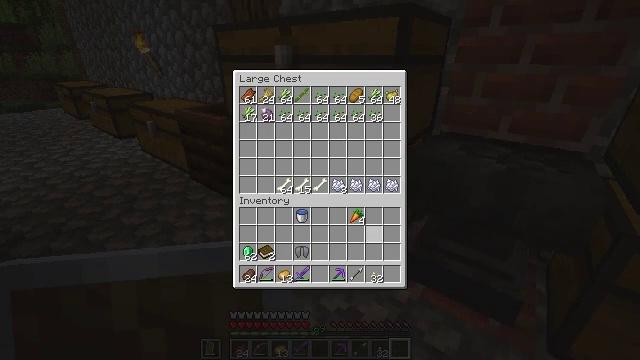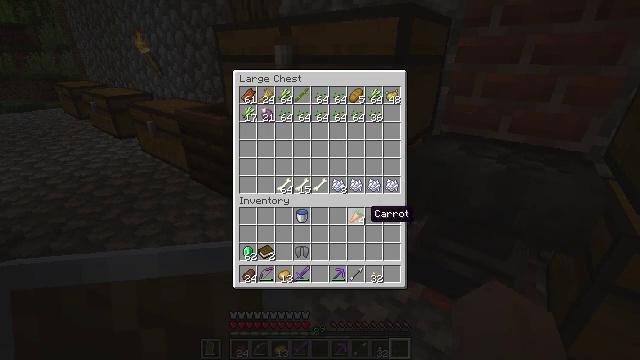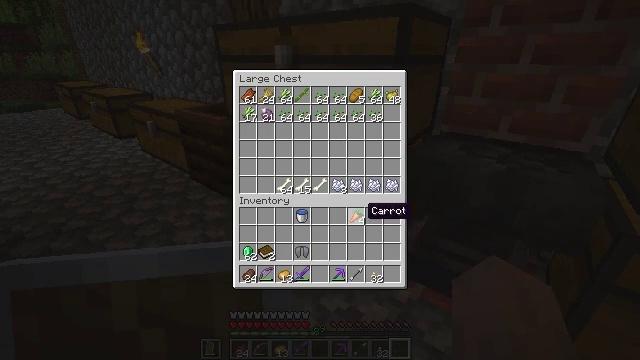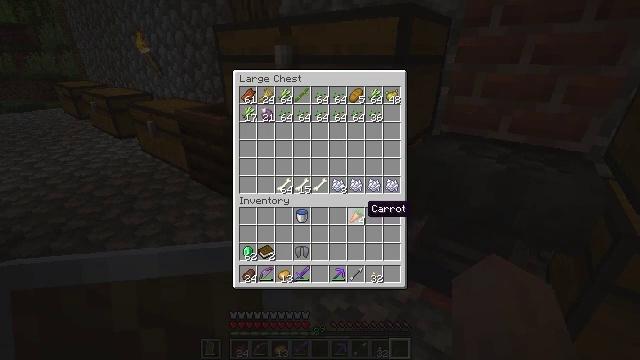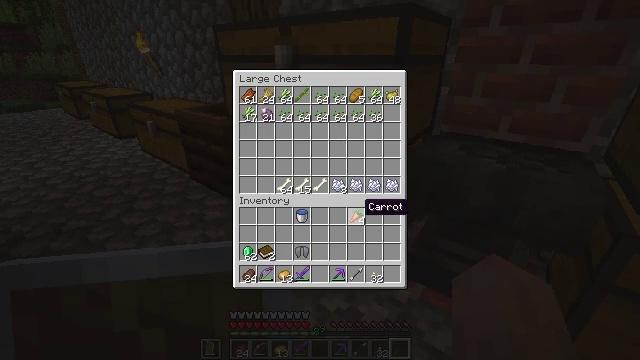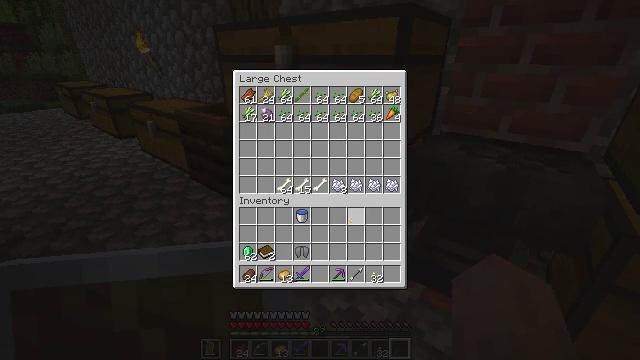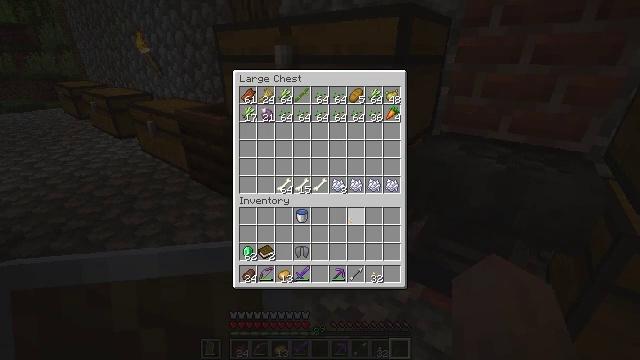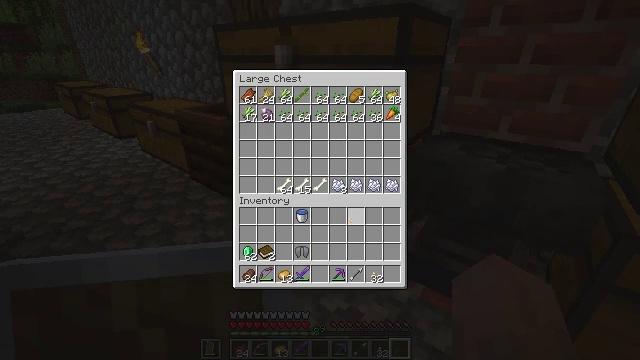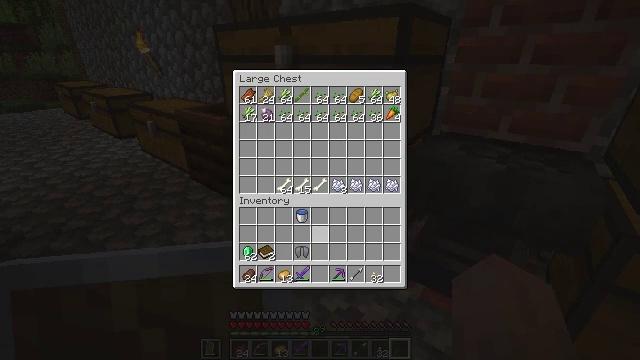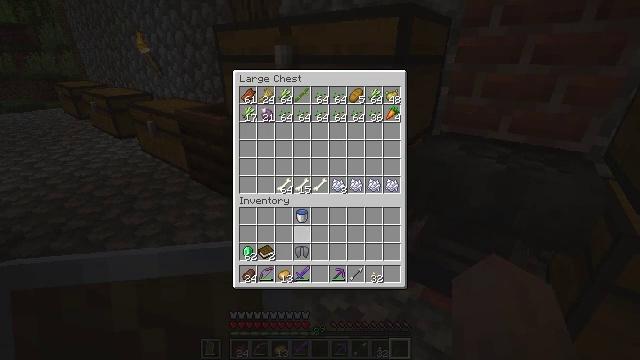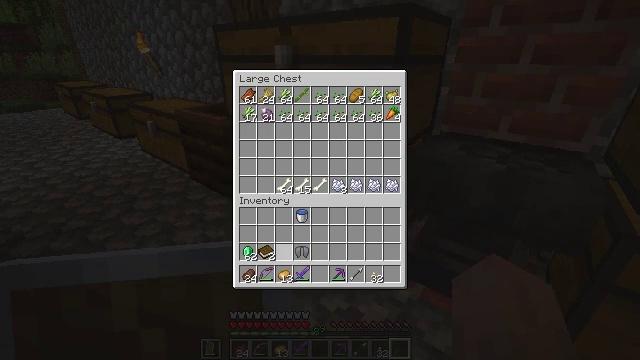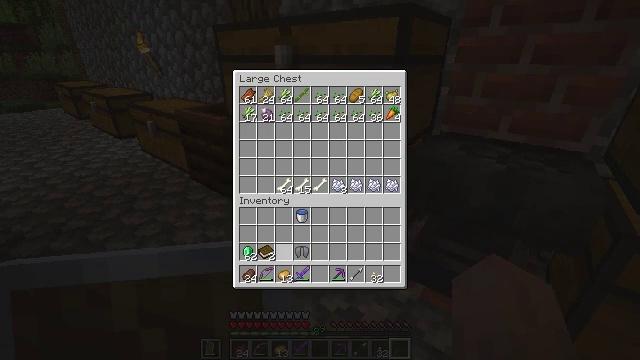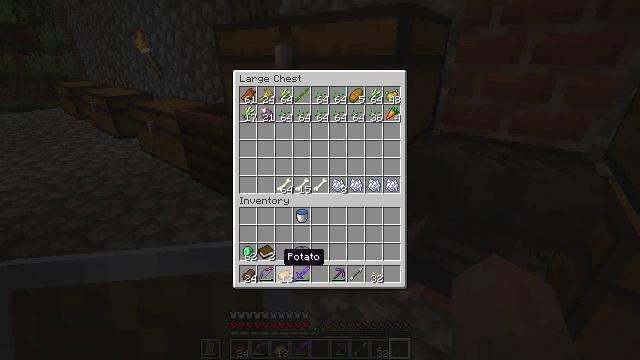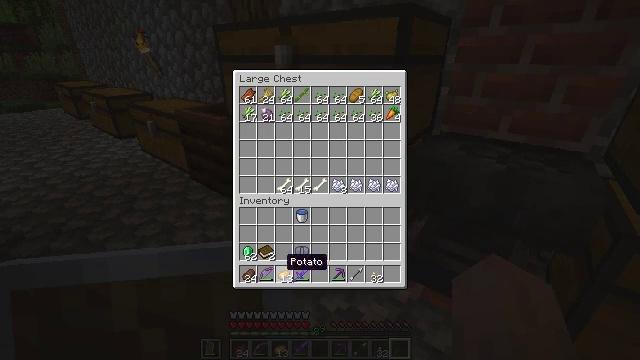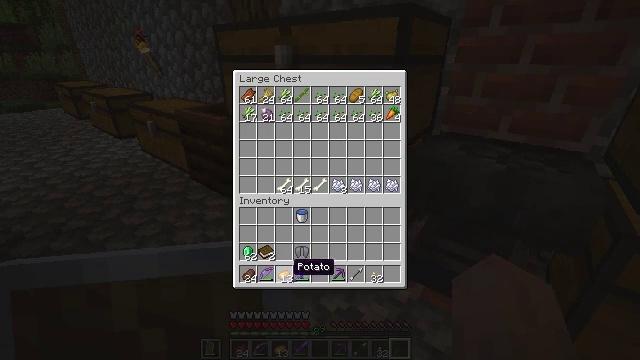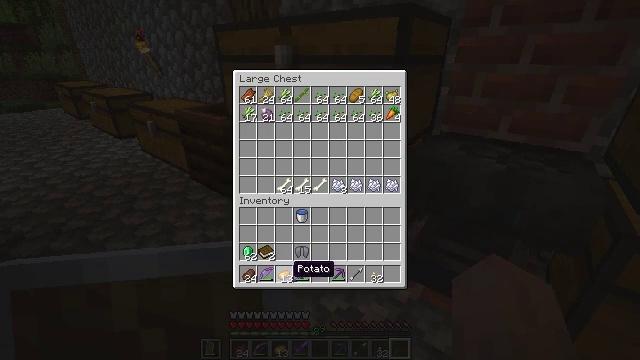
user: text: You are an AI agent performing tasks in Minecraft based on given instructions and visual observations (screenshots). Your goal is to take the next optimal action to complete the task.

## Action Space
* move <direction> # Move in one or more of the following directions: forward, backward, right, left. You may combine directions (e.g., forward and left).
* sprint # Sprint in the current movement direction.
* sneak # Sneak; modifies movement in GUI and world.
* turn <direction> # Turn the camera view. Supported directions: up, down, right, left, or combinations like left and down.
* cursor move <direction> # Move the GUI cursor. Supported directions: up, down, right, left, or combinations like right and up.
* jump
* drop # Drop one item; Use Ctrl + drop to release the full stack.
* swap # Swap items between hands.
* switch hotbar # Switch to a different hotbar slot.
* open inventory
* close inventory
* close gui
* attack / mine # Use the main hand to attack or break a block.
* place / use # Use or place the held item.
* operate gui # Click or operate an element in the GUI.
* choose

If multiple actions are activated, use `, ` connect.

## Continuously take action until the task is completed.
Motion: motion action
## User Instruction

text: Interact with the enchanting table to craft an enchanted book.
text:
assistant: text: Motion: sneak, turn up
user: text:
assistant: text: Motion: sneak
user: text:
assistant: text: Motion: sneak
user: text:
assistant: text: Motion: sneak
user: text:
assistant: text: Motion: sneak, use / place
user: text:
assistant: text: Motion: sneak, use / place
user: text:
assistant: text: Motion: sneak, turn left, use / place
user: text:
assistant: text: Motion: sneak, turn left and down
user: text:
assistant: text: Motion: sneak, turn left and down
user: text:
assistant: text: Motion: sneak, turn left and down
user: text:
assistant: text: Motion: sneak, turn down
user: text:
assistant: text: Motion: sneak, turn down
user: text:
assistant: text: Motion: sneak
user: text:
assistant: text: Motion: sneak, turn right
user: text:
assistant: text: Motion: sneak
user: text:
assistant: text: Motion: sneak
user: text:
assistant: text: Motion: sneak
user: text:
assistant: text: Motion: sneak
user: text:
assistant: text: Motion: sneak
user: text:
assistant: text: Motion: sneak
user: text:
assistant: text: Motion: sneak, use / place
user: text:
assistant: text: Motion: sneak, use / place
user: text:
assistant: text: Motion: sneak
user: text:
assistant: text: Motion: sneak
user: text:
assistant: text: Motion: sneak
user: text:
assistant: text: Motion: sneak
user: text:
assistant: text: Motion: sneak
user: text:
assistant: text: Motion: sneak
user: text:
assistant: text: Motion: sneak
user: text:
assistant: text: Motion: sneak